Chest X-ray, AP view. Patient: 45 years old, sex F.
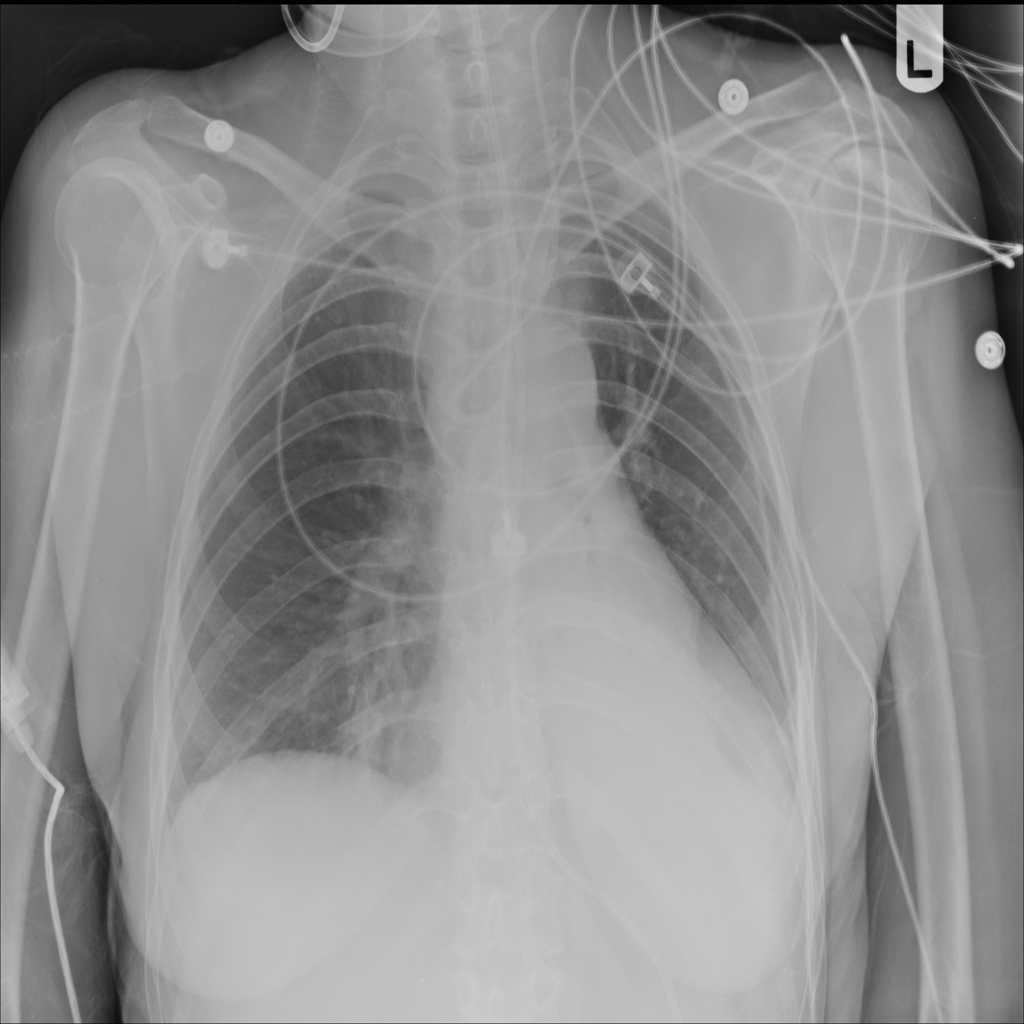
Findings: Consolidation, Pneumonia